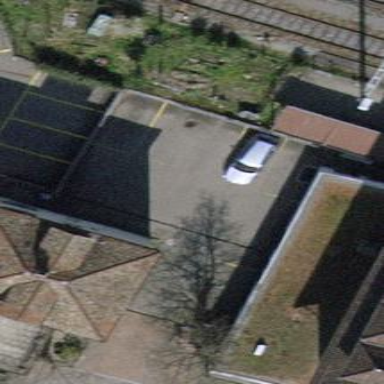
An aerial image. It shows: Parking area with surface.